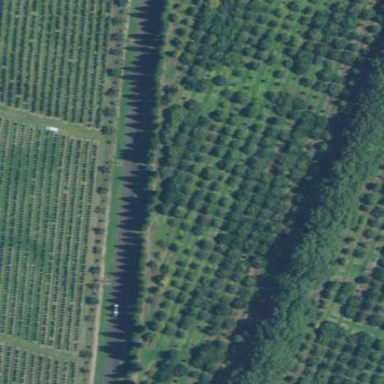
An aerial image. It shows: Orchard filled with macadamia trees.